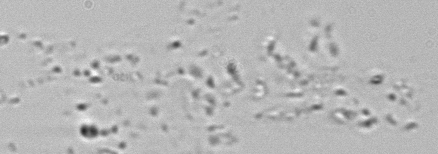
Label: Phaeocystis_debris